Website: lowes
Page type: address-validator
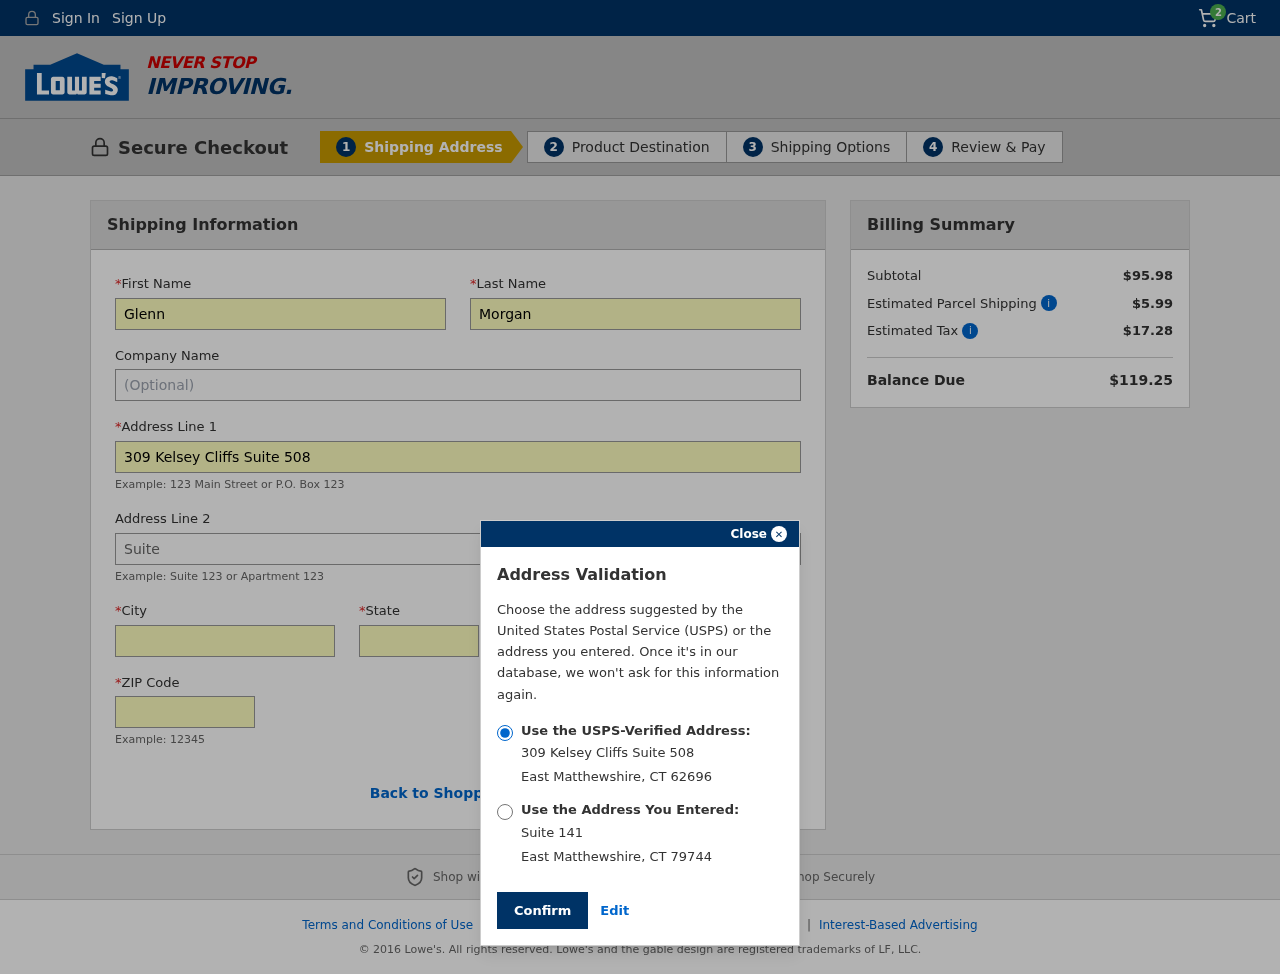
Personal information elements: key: PII_CITY
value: East Matthewshire
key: PII_FIRSTNAME
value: Glenn
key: PII_LASTNAME
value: Morgan
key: PII_POSTCODE
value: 62696
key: PII_POSTCODE2
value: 79744
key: PII_STATE
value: Connecticut
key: PII_STATE_ABBR
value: CT
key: PII_STREET
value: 309 Kelsey Cliffs Suite 508
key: PII_STREET2
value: Suite 141
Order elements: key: ORDER_NUM_ITEMS
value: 2
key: ORDER_SUBTOTAL
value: $95.98
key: ORDER_SHIPPING_COST
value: $5.99
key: ORDER_TAX
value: $17.28
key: ORDER_TOTAL
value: $119.25